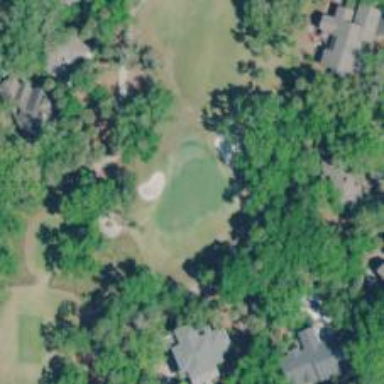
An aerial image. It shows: View of golf hole.